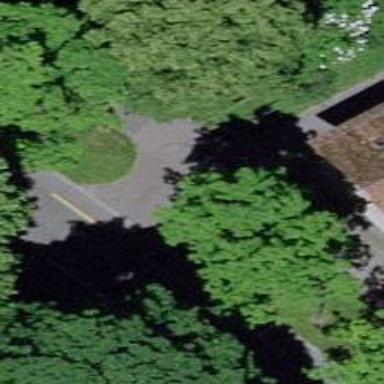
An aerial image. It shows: Tree-lined avenue.